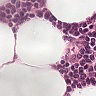
Metastatic tissue present: no